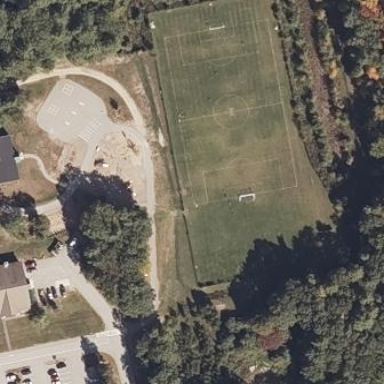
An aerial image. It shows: Multi-sport pitch for leisure activities.